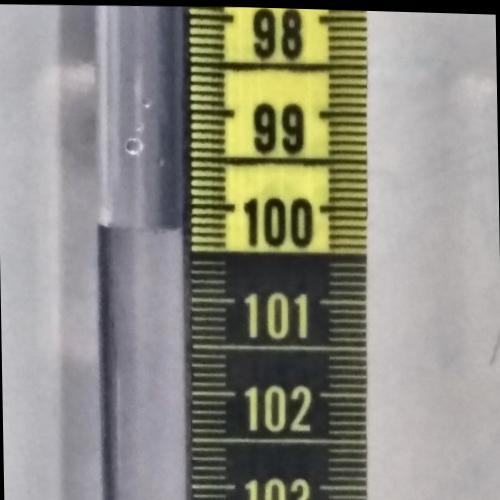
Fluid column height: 100.2 cm